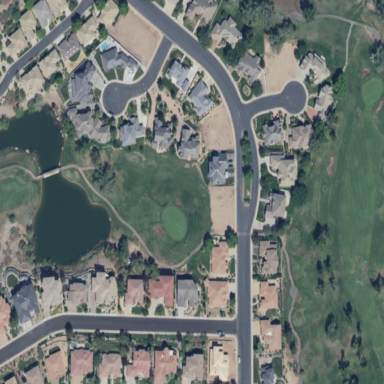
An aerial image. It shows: Rough area on grassy golf course.